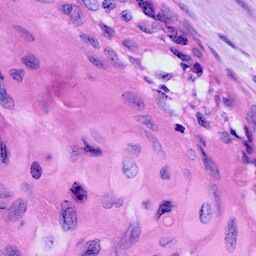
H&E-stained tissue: Cervix